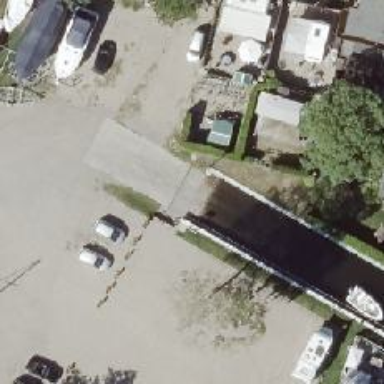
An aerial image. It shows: Slipway on leisure land.